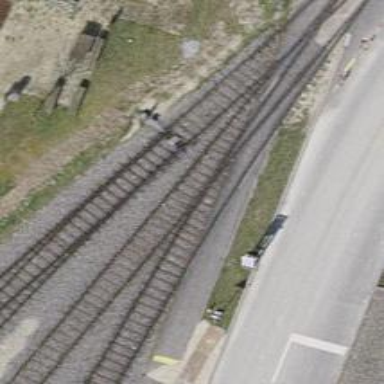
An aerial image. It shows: Railway switch.